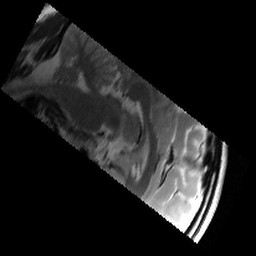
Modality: T2w
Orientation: sagittal
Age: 21
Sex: male
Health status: healthy
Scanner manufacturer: siemens
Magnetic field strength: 3 T
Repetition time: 6 s
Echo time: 0.064 s